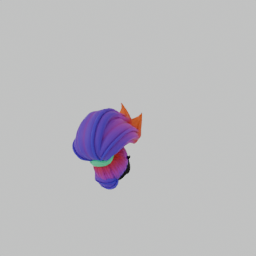
Label: people